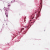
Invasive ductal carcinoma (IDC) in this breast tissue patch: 0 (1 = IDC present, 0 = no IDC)